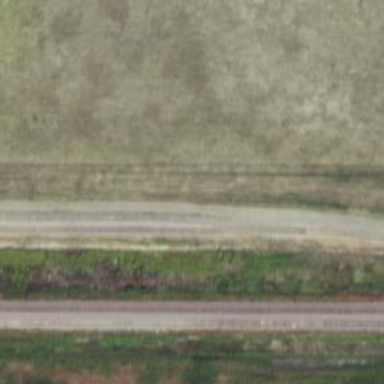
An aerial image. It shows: Railway yard.